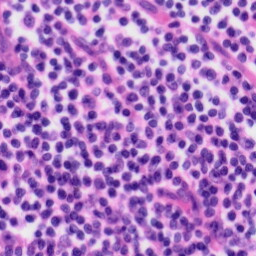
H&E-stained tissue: Tonsil